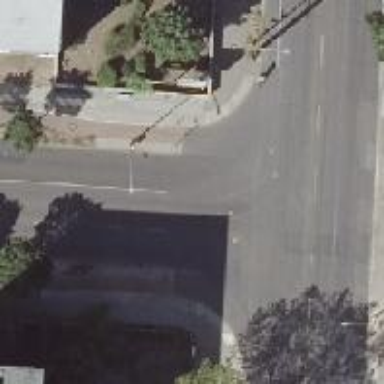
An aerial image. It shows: Residential road with asphalt surface. There are sidewalks on both sides with lane markings. There is track for cyclists on both sides.